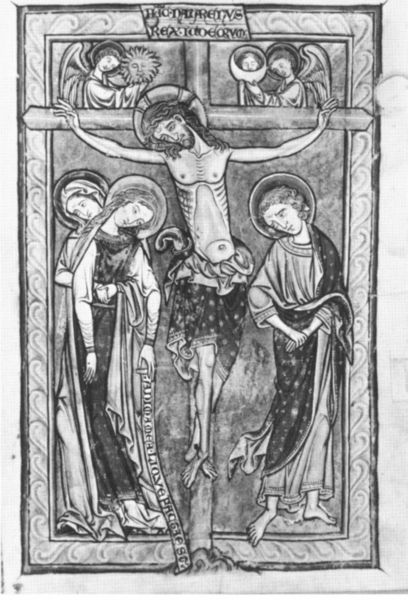
Titel: Messbuch des Henry von Chichester
Institution: Manchester, John Rylands Library
Schlagwörter: mann, nackt, frauen, haar, kleider, schwarz, weiss, blick, tuch, malerei, falten, johannes, rahmen, tod, trauer, feld, sonne, gewand, traurig, engel, holzschnitt, schrift, umarmung, grafik, füsse, inschrift, nabel, bauch, bauchnabel, brustwarzen, nagel, knochen, mond, buch, kreuz, rippen, torso, druck, schwarzweiss, sterne, illustration, buchseite, heiligenschein, nimbus, christus, jesus, jesus christus, kreuzigung, pieta, mittelalter, heilige, jünger, maria, magdalena, romanisch, latein, spruchband, deesis, schriftband, kummer, buchmalerei, golgatha, inri, glorien, rex, illumination, graustufe, iudaeorum